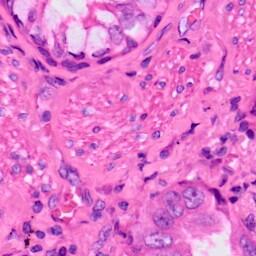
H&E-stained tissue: Lung